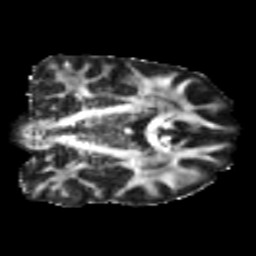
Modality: FA
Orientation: coronal
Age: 46
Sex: male
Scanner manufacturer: siemens
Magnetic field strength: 3 T
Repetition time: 5 s
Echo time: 0.092 s